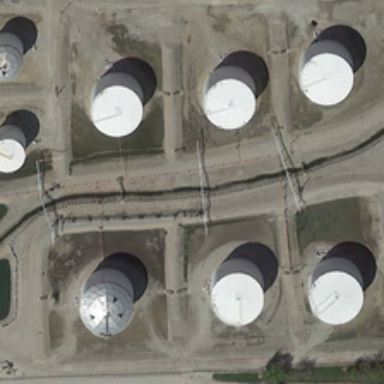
Several storage tanks are surrounded by bareland .